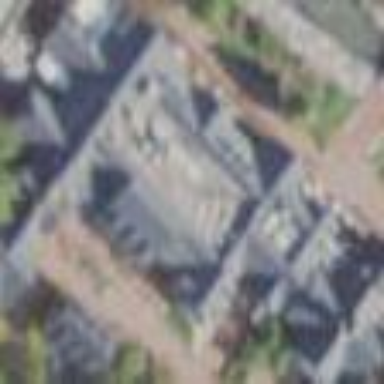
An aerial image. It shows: Commercial building with gabled roof.